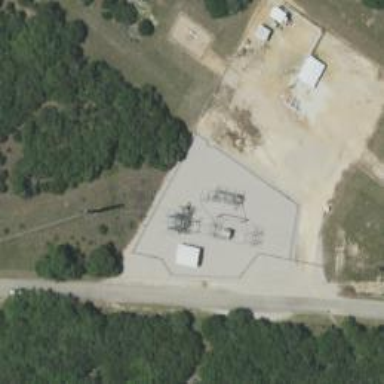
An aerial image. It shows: Power tower.